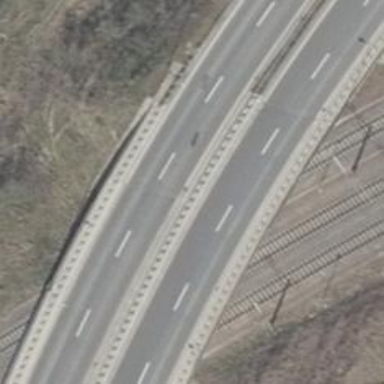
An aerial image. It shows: Asphalt tertiary road on bridge.